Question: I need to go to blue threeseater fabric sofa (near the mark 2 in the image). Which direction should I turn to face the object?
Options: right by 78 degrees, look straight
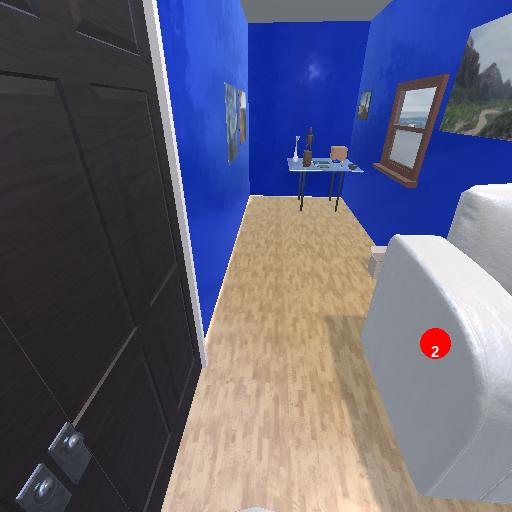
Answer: right by 78 degrees